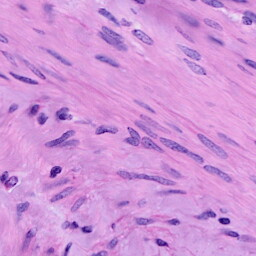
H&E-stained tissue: Cervix